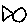
Label: fish